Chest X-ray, PA view. Patient: 66 years old, sex F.
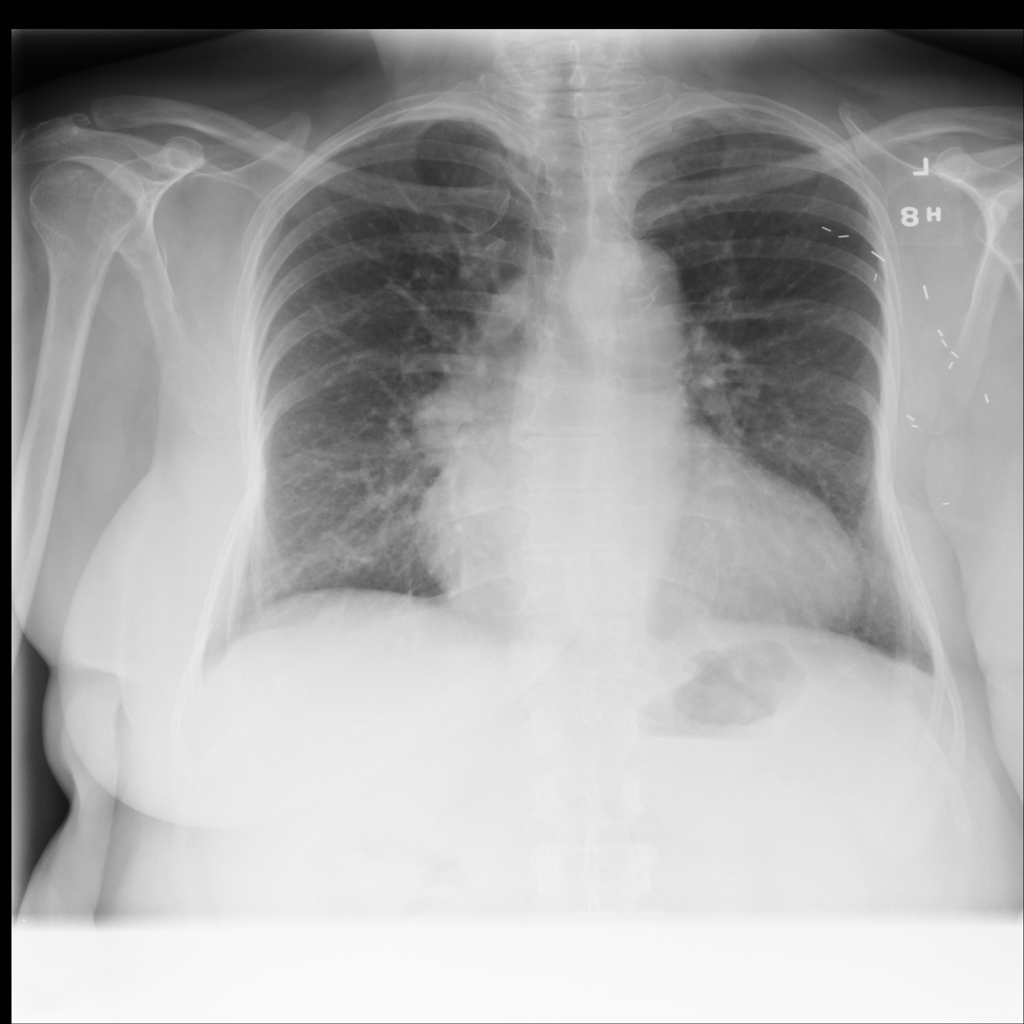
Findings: Cardiomegaly, Mass